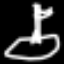
Label: fork